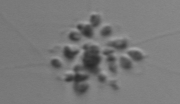
Label: Chaetoceros_didymus_TAG_external_flagellate